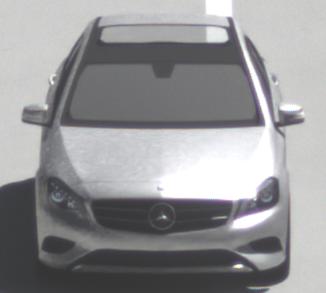
Make: Mercedes-Benz
Model: A 180
Detailed model: A-Class (176)
Model produced from: 2012/09
Model produced until: 2015/07
Doors: 5
Color: white
Road condition: dry road
Daytime: midday
Contrast: high contrast